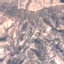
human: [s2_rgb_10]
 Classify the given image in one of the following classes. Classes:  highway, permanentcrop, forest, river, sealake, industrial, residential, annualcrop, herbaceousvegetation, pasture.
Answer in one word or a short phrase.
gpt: HerbaceousVegetation